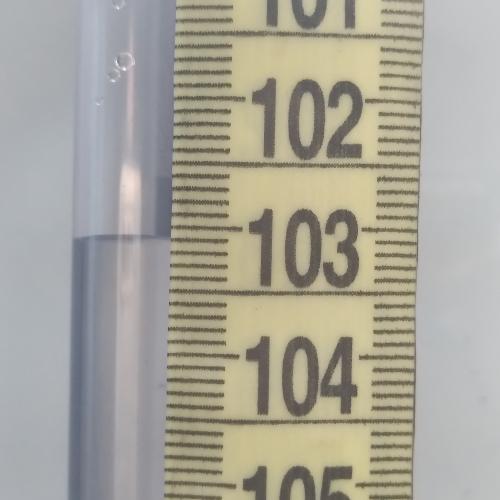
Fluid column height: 103.1 cm